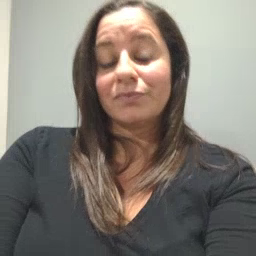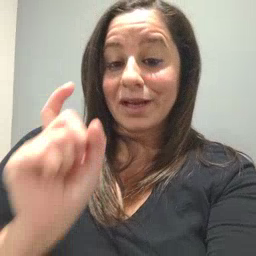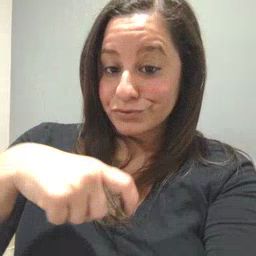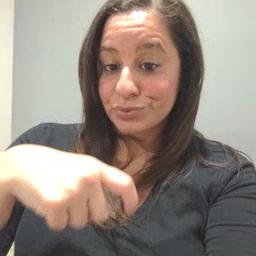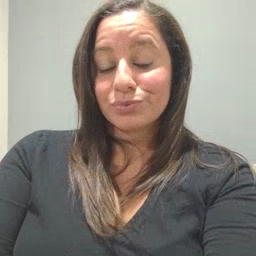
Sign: haveto